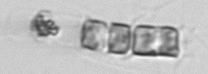
Label: Chaetoceros